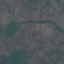
Land use / land cover class: HerbaceousVegetation